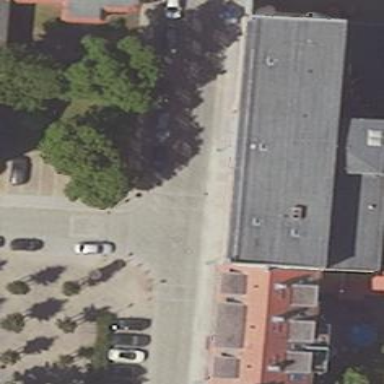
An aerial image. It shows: School building.